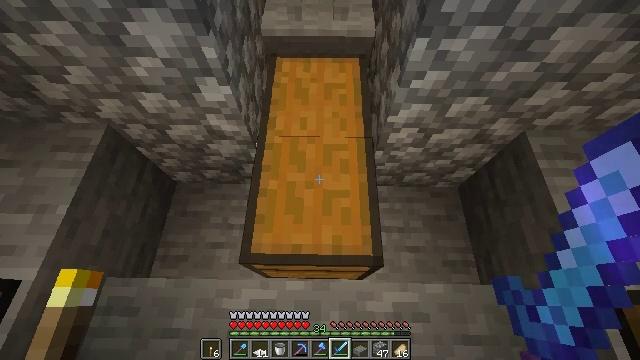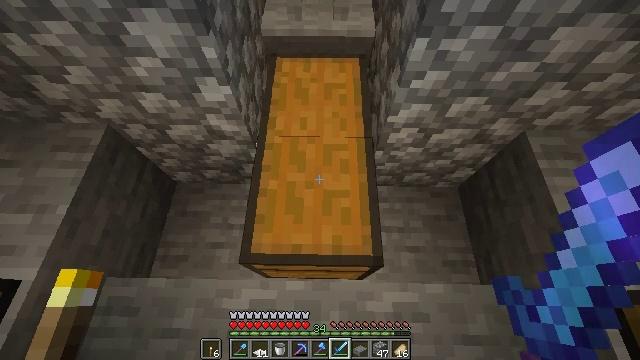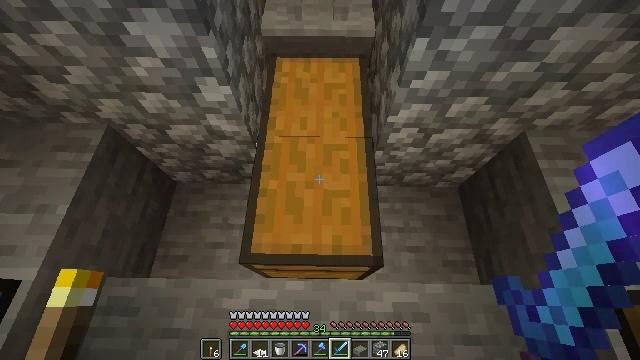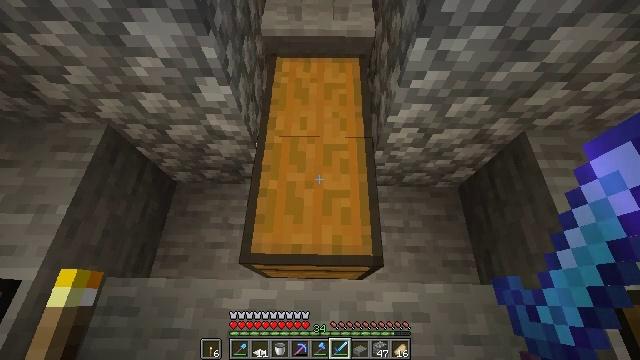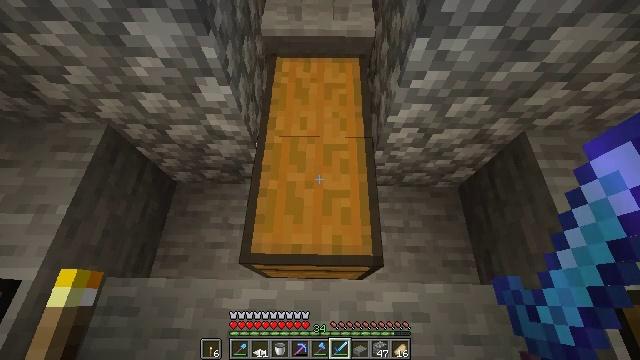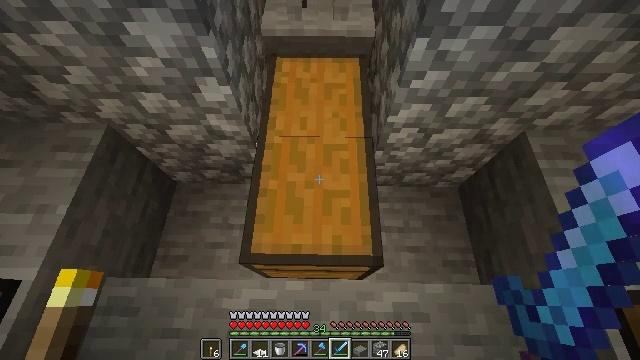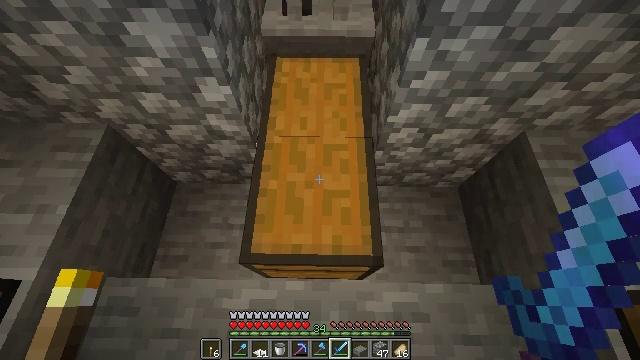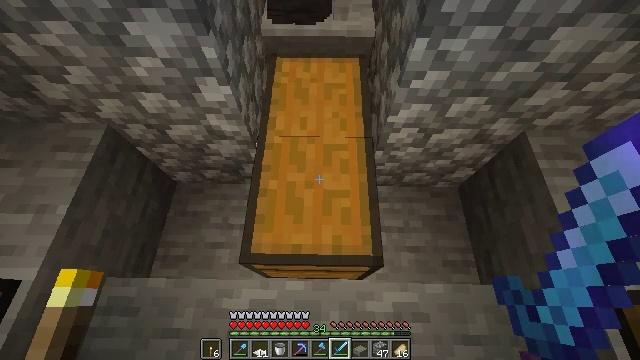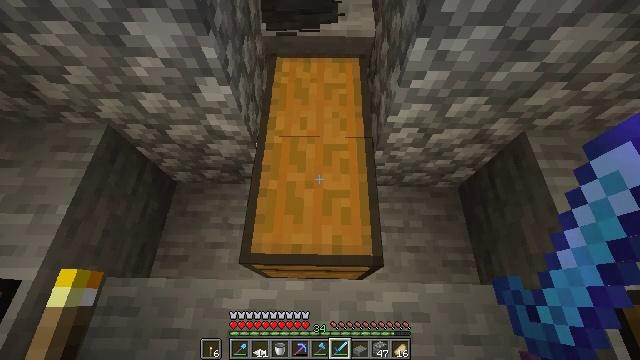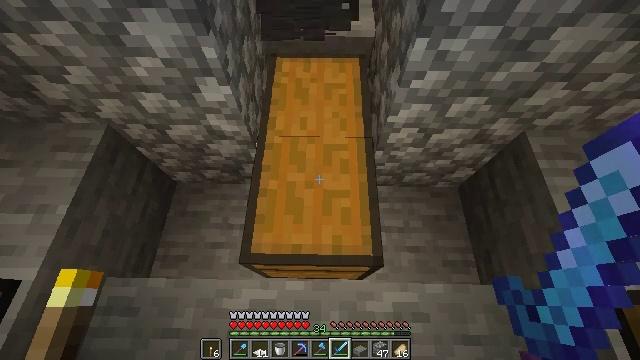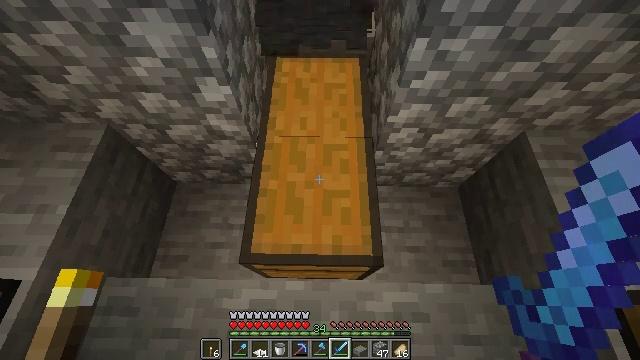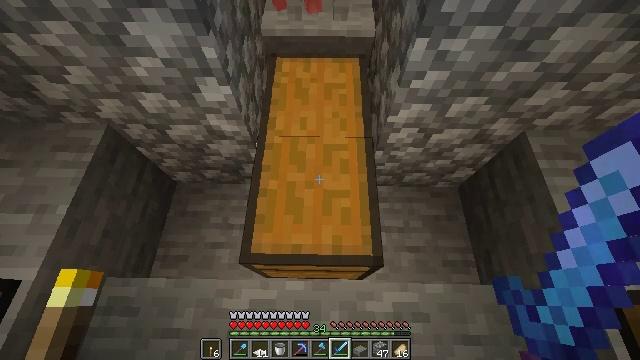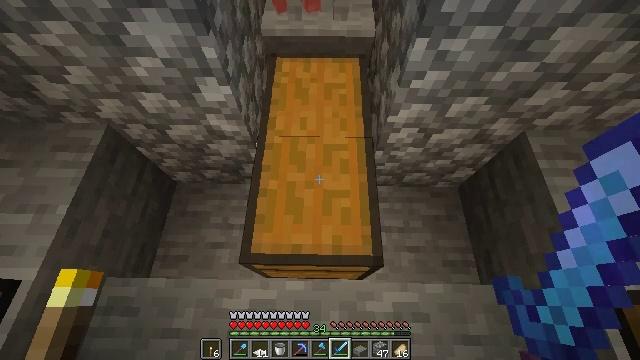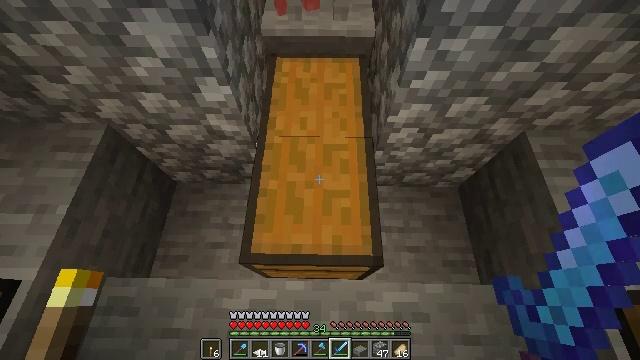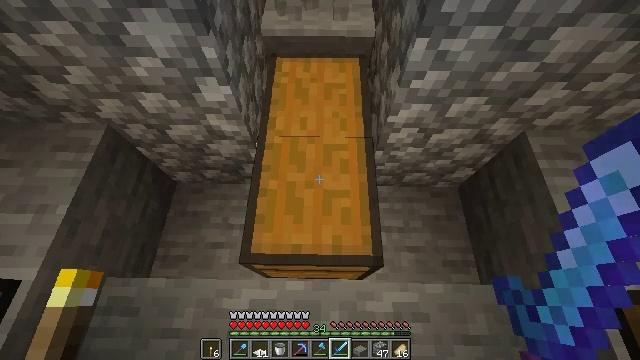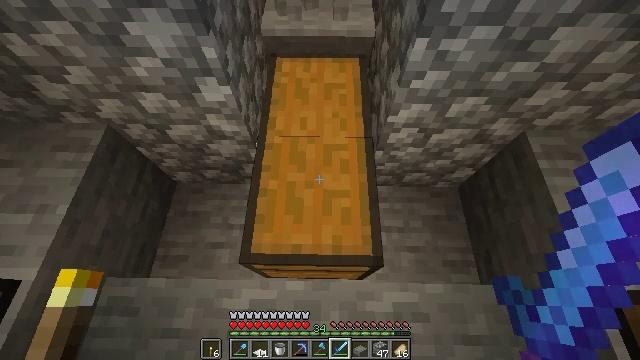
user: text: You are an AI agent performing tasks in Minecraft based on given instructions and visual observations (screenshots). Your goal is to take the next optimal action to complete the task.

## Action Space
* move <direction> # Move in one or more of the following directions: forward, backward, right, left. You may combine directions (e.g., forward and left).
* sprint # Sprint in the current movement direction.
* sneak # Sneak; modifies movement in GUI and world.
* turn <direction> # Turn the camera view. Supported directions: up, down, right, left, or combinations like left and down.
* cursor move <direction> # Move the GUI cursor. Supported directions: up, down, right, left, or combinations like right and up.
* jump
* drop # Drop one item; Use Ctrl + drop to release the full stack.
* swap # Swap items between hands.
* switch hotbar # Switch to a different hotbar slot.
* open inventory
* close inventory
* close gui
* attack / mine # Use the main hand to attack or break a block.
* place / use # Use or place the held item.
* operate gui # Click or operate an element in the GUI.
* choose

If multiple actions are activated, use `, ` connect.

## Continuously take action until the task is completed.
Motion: motion action
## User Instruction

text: Remove a diamond sword from the inventory.
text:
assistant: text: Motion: no_op
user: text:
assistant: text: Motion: no_op
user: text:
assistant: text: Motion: no_op
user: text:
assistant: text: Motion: no_op
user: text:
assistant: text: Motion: no_op
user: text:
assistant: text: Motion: no_op
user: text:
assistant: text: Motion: no_op
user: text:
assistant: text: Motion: no_op
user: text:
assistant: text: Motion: no_op
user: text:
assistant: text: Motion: no_op
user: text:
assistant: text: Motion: no_op
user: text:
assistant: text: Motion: no_op
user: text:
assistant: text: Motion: no_op
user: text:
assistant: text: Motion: no_op
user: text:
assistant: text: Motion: no_op
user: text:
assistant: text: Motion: no_op
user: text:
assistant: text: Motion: no_op
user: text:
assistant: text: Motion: no_op
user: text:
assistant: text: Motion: no_op
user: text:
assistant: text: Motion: no_op
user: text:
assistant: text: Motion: no_op
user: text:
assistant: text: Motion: no_op
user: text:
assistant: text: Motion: no_op
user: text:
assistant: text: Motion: no_op
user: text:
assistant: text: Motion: no_op
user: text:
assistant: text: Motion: no_op
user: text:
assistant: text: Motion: no_op
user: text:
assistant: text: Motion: no_op
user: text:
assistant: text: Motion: no_op
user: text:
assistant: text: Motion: no_op